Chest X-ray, AP view. Patient: 26 years old, sex M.
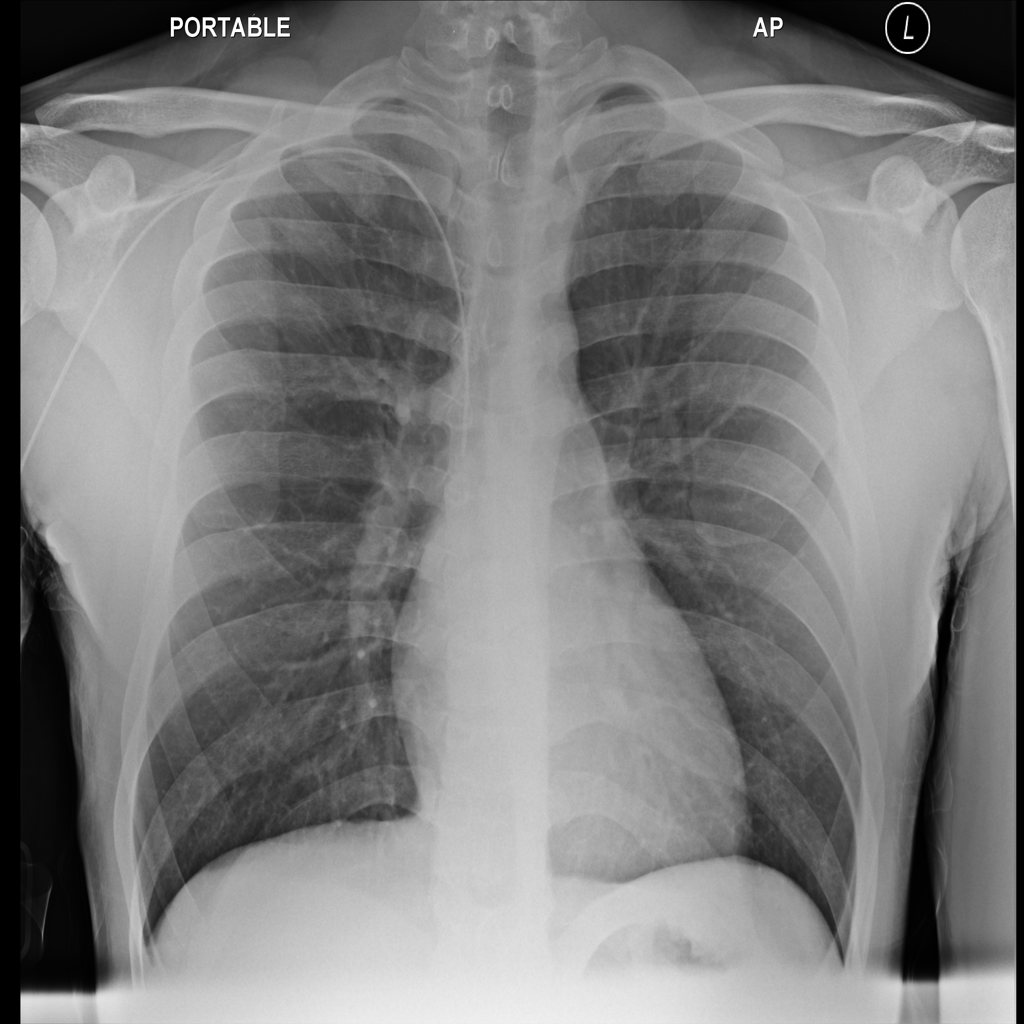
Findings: No Finding